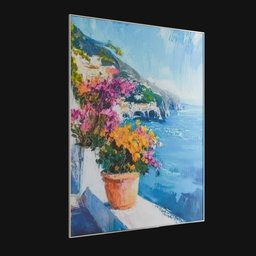
Label: decoration